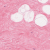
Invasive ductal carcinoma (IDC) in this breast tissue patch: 0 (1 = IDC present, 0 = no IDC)